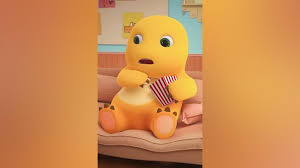
Label: nailong